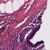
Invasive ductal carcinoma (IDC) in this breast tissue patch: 1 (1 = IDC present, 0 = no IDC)